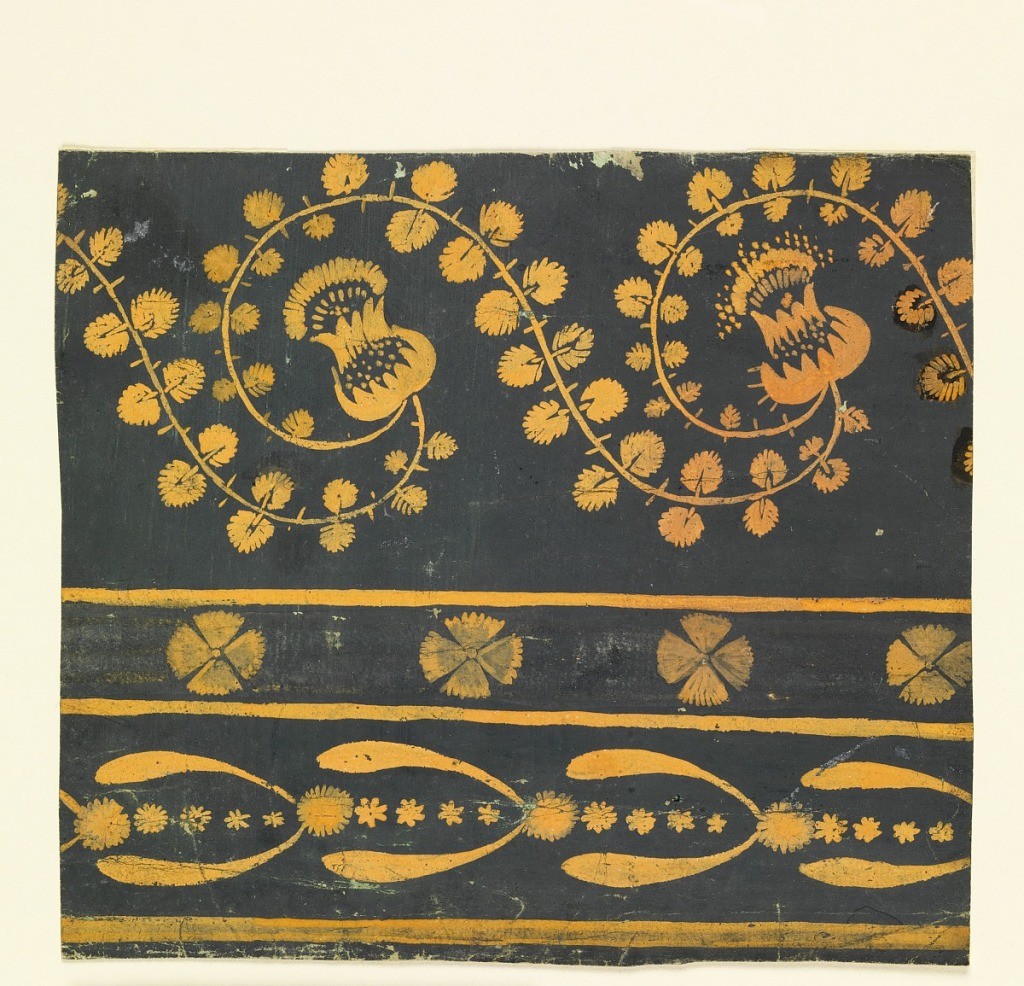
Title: Design for a wallpaper frieze
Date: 1810–30
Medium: Brush and orange, greenish-black gouache on paper
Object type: Drawing
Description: Rinceau formed by boughs with leaves and thorns in the shape of horizontal S with blossoms in the hollows over two bands. Upper one shows rosettes, lower one a fantastical floral motif.